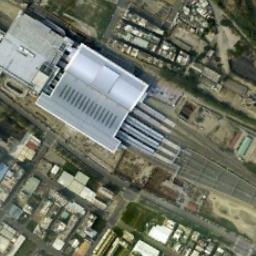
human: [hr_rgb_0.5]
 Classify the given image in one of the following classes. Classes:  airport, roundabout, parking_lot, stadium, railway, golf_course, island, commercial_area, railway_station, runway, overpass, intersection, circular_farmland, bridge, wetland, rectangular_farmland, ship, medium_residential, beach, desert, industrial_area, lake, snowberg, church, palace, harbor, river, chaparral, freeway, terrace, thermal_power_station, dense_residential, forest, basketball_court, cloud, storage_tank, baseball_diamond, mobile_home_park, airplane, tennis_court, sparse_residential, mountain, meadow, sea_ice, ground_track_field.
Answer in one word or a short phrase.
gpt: railway_station